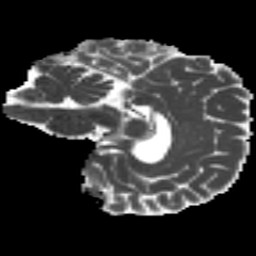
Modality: MD
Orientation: sagittal
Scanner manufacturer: siemens
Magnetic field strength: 3 T
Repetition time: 4.16 s
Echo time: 0.0806 s